Interaction volume radius: 10 \u00c5
Interaction volume height: 25 \u00c5
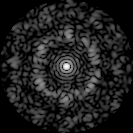
Disorder parameter: 0.723